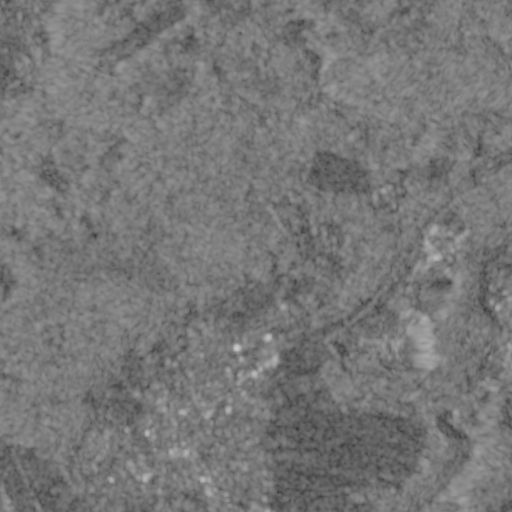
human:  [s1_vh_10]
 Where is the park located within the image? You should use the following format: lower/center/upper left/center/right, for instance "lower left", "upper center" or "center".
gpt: The park is located in the lower of the image.
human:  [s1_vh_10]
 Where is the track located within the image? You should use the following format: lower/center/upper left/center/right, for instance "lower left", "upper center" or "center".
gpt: The track is located in the center of the image.
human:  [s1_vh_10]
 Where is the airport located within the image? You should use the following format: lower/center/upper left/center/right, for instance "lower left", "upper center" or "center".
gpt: There is no airport in the image.

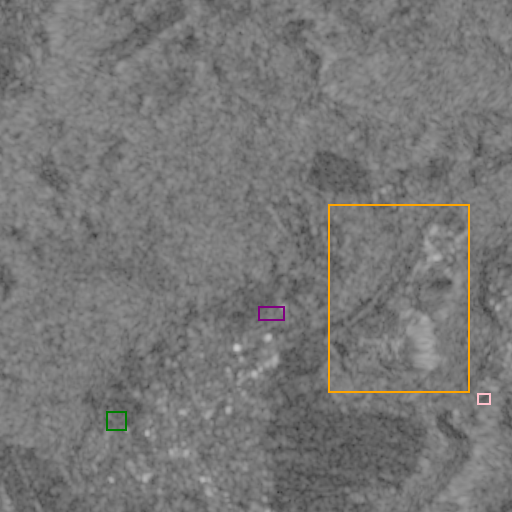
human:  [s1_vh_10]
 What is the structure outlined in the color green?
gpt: The structure outlined in green is a park.
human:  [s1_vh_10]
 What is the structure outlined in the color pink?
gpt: The structure outlined in pink is a parking lot.
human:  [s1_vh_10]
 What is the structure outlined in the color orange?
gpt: The structure outlined in orange is a quarry.
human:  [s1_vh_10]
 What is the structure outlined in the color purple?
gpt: The structure outlined in purple is a track.
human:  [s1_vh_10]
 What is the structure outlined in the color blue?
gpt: There is no blue outline.